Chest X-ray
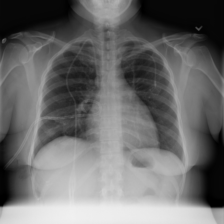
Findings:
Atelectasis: negative
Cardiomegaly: negative
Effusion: negative
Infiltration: negative
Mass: negative
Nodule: negative
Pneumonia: negative
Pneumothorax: negative
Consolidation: negative
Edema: negative
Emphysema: negative
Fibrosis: negative
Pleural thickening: negative
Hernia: negative